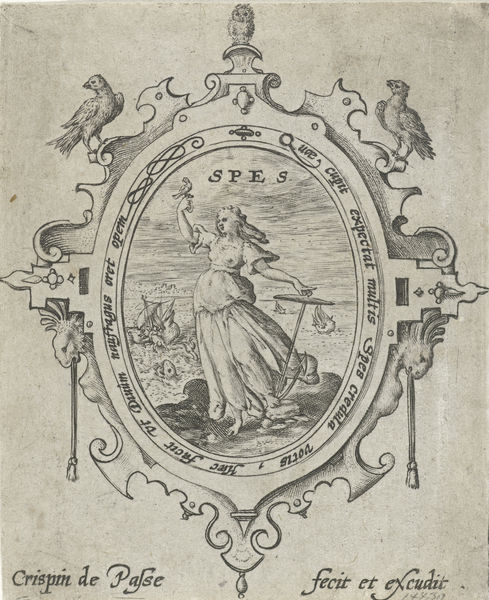
Titel: Hoop
Künstler: Crispijn van de (I) Passe
Standort: Amsterdam
Institution: Rijksmuseum
Schlagwörter: adler, feuer, kopf, vogel, wasser, landschaft, brust, frau, haar, kleid, zeichnung, rock, vögel, wind, land, boot, oval, schiff, schrift, segel, segelschiff, quaste, fuss, medaillon, druck, stich, schwert, text, allegorie, wappen, fisch, medallion, zunge, greif, wal, kupferstich, eule, drache, latein, vignette, sruck, spes, fecit